Field crop: maize
Growth stage: 2
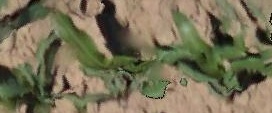
Species: maize